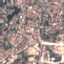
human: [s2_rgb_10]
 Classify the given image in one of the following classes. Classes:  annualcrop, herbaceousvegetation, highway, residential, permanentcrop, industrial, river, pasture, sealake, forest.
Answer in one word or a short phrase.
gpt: Residential